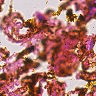
Metastatic tissue present: no